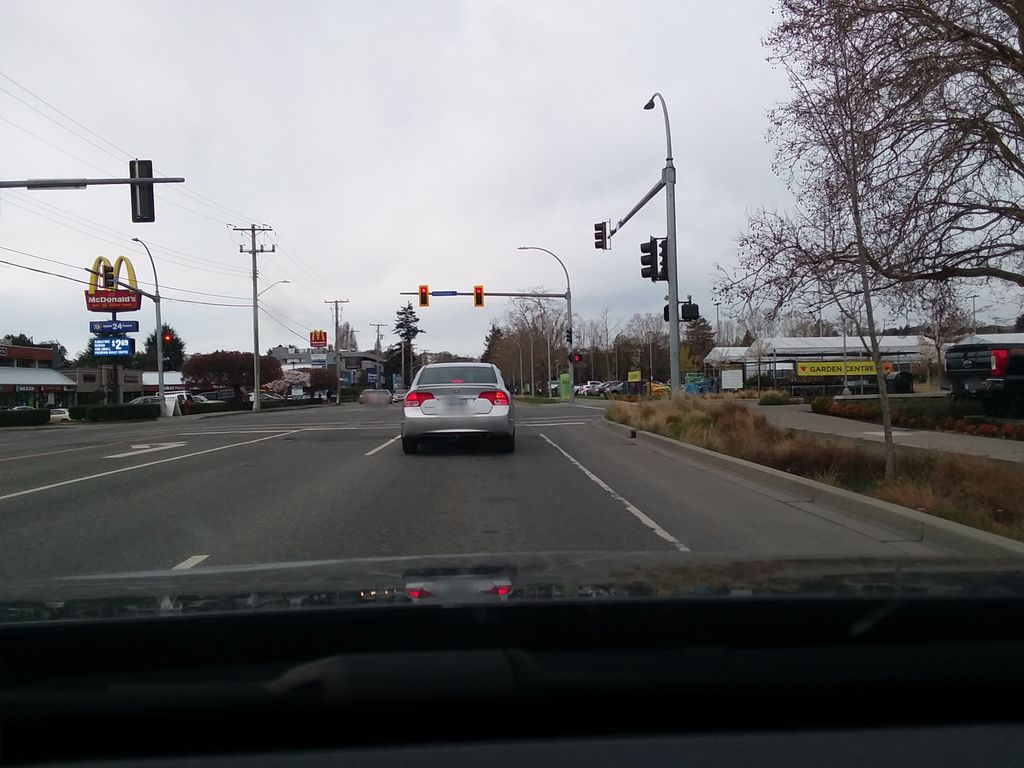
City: victoria